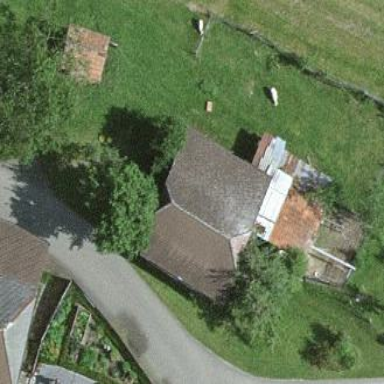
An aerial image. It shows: Barn.